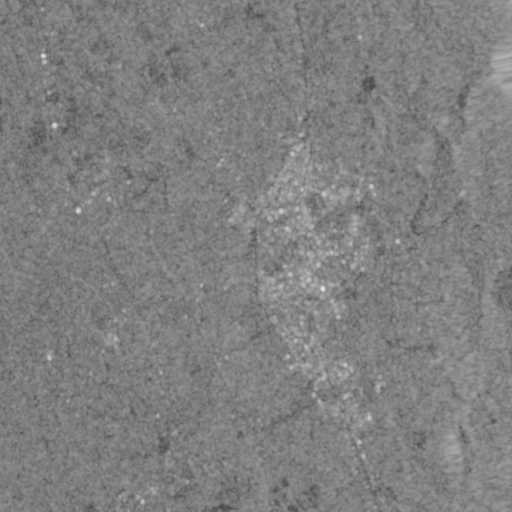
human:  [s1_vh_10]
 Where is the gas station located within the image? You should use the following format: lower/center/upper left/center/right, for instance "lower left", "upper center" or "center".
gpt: The gas station is located in the center of the image.
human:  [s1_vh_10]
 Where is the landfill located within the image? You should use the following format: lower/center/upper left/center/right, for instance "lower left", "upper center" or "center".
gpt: The landfill is located in the center right of the image.
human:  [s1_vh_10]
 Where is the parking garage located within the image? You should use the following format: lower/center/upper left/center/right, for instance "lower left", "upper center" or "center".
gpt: The parking garage is located in the center of the image.
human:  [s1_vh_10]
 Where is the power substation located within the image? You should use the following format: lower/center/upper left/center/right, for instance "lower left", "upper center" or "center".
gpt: The power substation is located in the center of the image.
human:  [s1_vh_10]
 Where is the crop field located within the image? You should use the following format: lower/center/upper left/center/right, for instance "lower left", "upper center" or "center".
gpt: There is no crop field in the image.

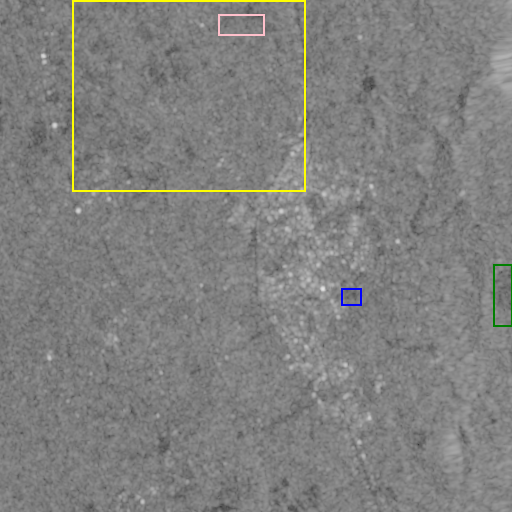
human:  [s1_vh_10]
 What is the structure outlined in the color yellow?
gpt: The structure outlined in yellow is a crop field.
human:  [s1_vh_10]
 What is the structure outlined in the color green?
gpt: The structure outlined in green is a landfill.
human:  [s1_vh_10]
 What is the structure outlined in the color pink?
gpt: The structure outlined in pink is a park.
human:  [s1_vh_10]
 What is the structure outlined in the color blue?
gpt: The structure outlined in blue is a track.
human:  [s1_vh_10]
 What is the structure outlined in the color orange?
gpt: There is no orange outline.